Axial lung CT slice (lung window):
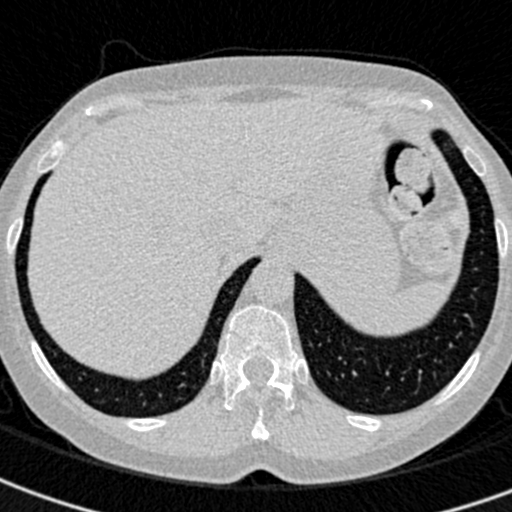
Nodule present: no